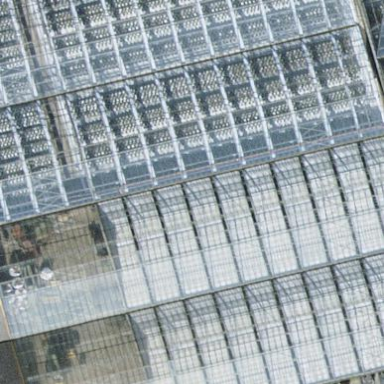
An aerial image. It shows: Greenhouse.